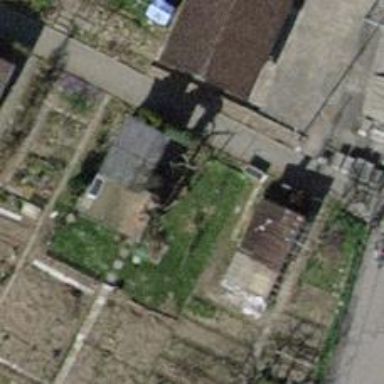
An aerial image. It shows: Shed building.